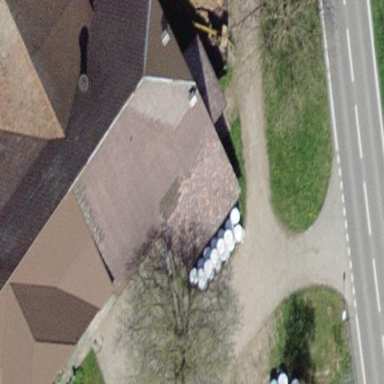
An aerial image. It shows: Farm building.